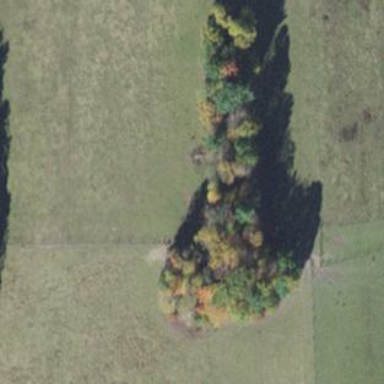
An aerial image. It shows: Beautiful woodland covered with trees.